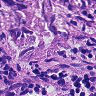
Metastatic tissue present: yes